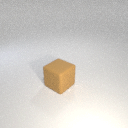
large brown rubber cube